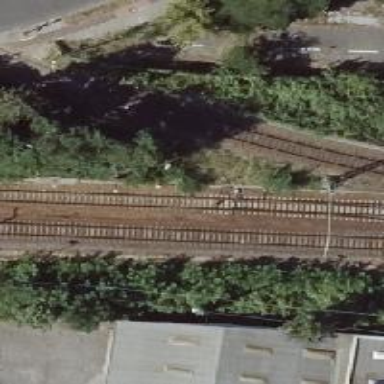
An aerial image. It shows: Railway switch with turnout to the right.